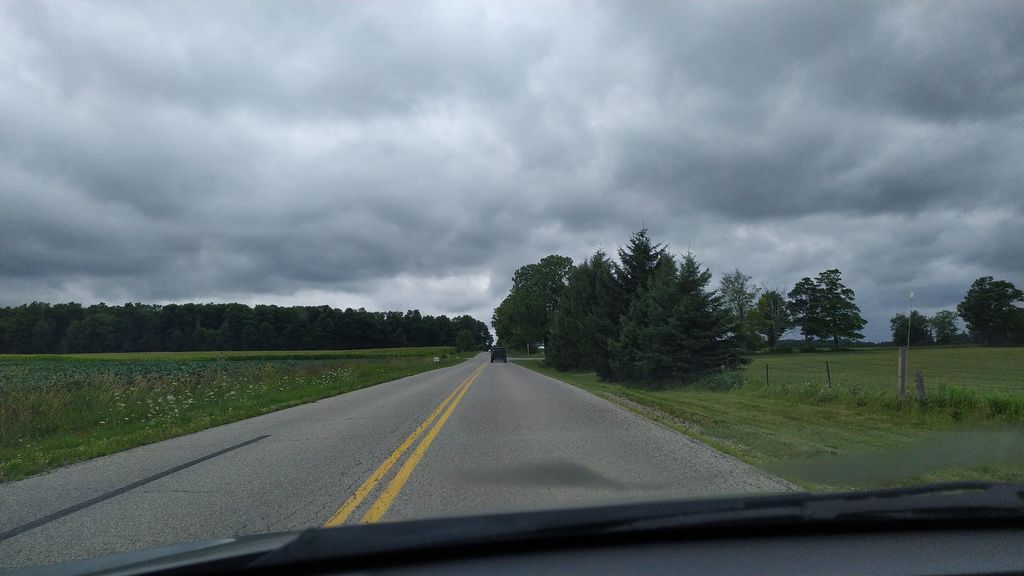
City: kitchener-waterloo